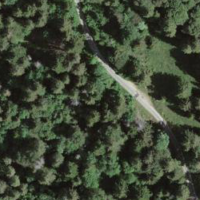
EUNIS habitat code: 44
Species observed at this site:
Dactylorhiza maculata